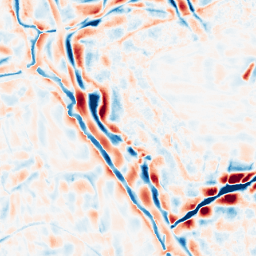
Category: wavelet
Decomposition family: wavelet_biorthogonal
Decomposition parameters: wavelet: bior4.4
level: 4
Upsampling method: linear_exact
Upsampling parameters: scale: 8
Upsampling scale: 8